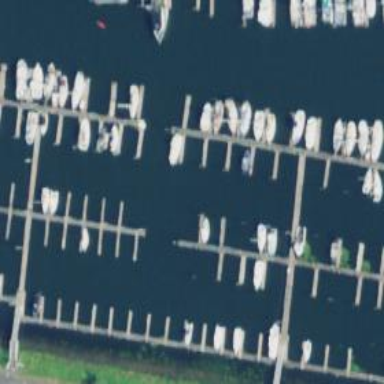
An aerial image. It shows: Marina area for leisure land.